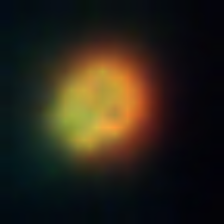
Taxon: NanoPlankton
Group: Other